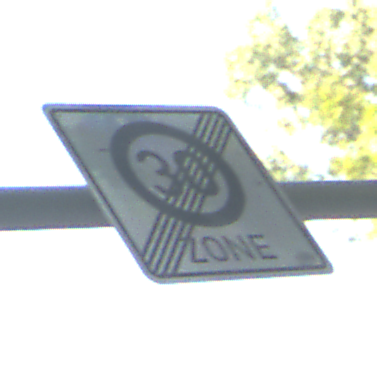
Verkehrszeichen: EndeZone30
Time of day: MorningAfternoon
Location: Outdoor (Nature)
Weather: Clear
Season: NotSpecified
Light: Natural